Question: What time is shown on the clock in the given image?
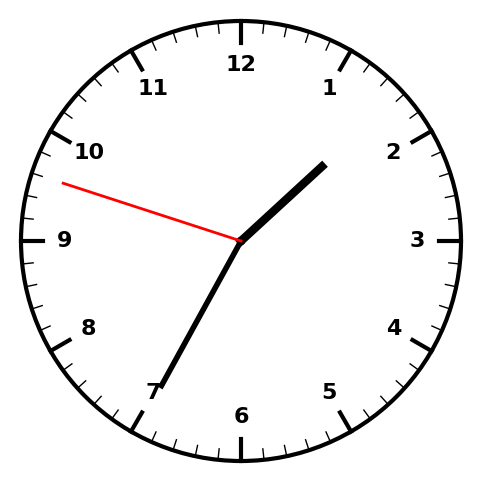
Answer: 01:34:48